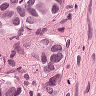
Metastatic tissue present: yes